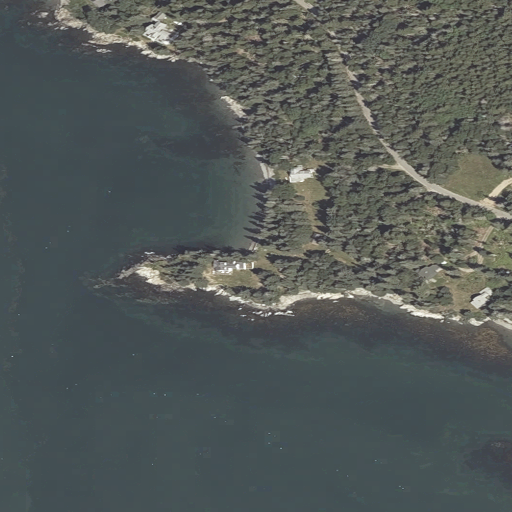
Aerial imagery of cape in Maine named Salmon Point containing open water, evergreen forest, herbaceous wetlands, open development, barren land, low intensity development, and medium intensity development